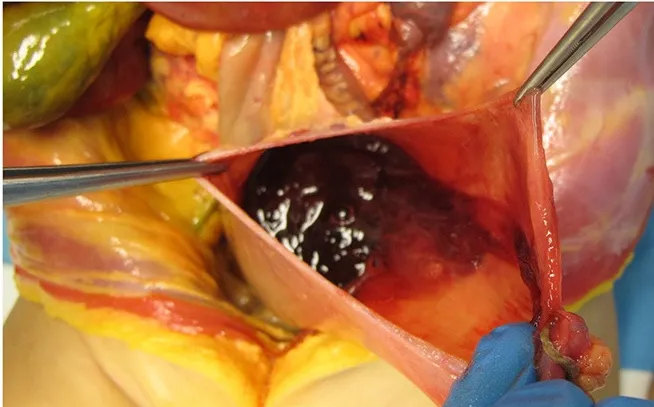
Macroscopic examination of the gastric, pyloric, and duodenal mucosa. Opening of the stomach showing presence of a brownish gelatinous material inside.
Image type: medical_photograph (other_medical_photograph)